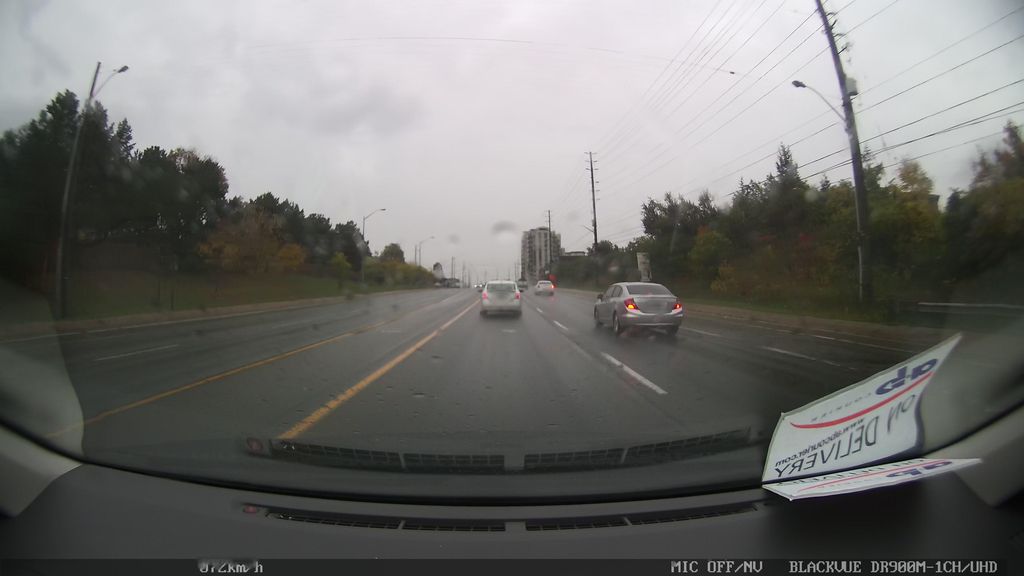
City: toronto